Interaction volume radius: 5 \u00c5
Interaction volume height: 10 \u00c5
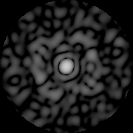
Disorder parameter: 0.886